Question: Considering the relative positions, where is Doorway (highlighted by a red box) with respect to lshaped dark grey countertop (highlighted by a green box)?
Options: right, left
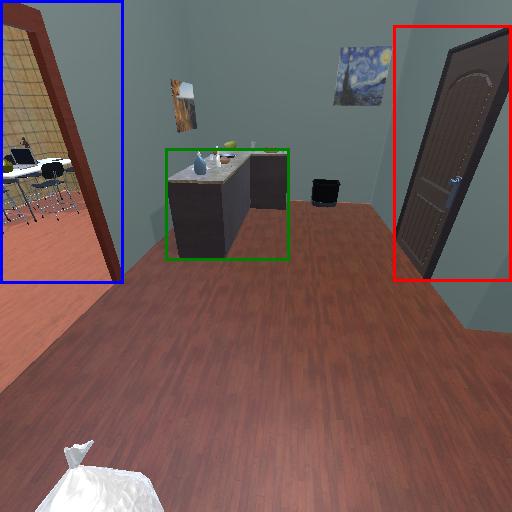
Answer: right